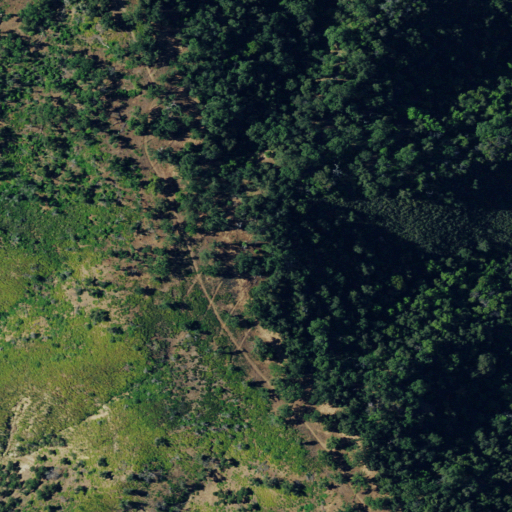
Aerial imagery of ridge(s) in California named Hennicksons Ridge containing shrub, mixed forest, evergreen forest, and grassland